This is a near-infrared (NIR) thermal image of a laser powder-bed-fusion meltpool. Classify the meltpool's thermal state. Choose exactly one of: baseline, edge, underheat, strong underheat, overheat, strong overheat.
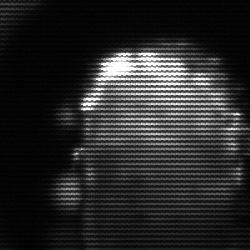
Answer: baseline